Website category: auto
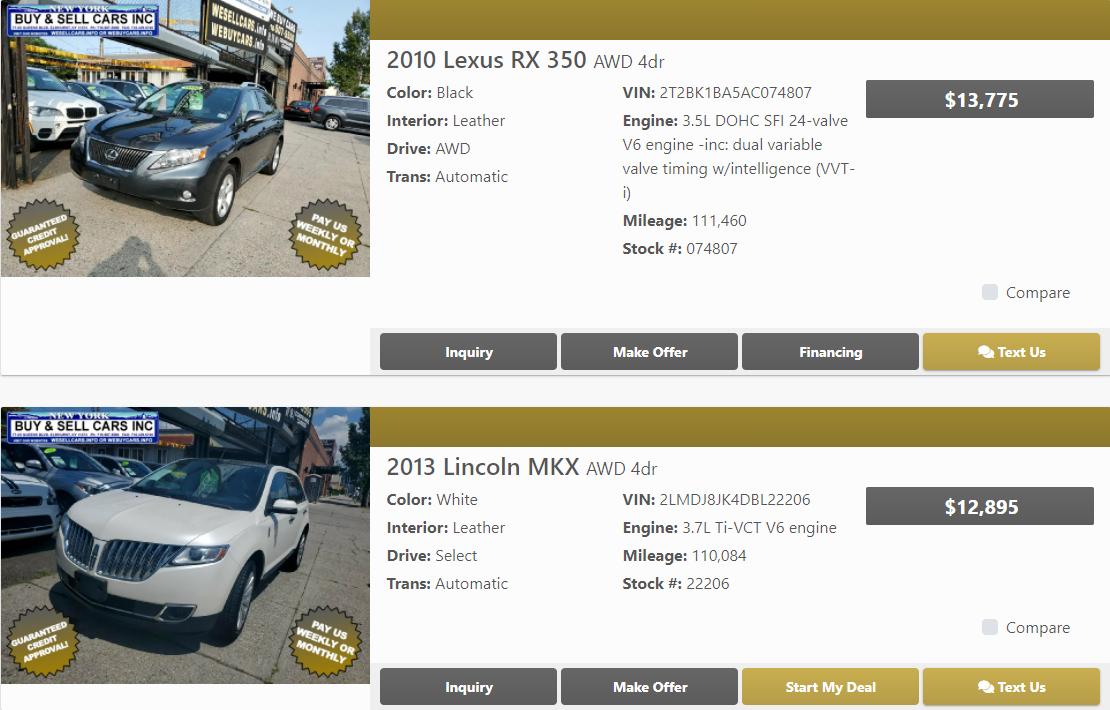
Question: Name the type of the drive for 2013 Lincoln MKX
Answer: Select

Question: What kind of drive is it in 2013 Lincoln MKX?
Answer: Select

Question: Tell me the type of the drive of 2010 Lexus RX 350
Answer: AWD

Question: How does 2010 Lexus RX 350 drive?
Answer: AWD

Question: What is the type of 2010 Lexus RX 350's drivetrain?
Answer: AWD

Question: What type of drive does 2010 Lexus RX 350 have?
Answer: AWD

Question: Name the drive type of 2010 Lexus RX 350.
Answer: AWD

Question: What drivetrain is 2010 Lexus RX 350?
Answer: AWD

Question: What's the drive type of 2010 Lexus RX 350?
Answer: AWD

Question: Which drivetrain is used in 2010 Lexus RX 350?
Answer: AWD

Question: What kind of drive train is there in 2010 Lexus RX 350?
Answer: AWD

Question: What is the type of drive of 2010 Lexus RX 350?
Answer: AWD

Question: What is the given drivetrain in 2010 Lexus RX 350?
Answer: AWD

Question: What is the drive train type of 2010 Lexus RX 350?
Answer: AWD

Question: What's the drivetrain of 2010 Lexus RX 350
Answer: AWD

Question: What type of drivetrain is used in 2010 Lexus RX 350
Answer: AWD

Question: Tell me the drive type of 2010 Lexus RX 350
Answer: AWD

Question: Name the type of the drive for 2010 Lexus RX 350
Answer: AWD

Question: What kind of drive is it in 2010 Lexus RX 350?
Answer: AWD

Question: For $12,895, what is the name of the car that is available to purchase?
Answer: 2013 Lincoln MKX

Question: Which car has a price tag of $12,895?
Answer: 2013 Lincoln MKX

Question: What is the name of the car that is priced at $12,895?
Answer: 2013 Lincoln MKX

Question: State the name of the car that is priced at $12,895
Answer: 2013 Lincoln MKX

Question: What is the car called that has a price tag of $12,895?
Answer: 2013 Lincoln MKX

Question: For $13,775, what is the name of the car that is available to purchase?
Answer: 2010 Lexus RX 350

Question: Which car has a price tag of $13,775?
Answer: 2010 Lexus RX 350

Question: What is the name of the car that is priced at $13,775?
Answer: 2010 Lexus RX 350

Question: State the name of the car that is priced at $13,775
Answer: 2010 Lexus RX 350

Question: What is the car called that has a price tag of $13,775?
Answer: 2010 Lexus RX 350

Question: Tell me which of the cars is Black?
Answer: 2010 Lexus RX 350

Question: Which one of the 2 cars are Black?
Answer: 2010 Lexus RX 350

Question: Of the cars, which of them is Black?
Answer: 2010 Lexus RX 350

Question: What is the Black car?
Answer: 2010 Lexus RX 350

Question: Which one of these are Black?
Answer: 2010 Lexus RX 350

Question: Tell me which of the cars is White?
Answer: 2013 Lincoln MKX

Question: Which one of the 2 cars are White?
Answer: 2013 Lincoln MKX

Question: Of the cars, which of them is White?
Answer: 2013 Lincoln MKX

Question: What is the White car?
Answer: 2013 Lincoln MKX

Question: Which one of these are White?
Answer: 2013 Lincoln MKX

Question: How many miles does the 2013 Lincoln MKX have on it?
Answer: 110,084

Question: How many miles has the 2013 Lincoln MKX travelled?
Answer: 110,084

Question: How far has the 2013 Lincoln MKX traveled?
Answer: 110,084

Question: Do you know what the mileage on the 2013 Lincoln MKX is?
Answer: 110,084

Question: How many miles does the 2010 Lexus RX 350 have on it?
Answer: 111,460

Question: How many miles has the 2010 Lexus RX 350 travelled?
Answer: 111,460

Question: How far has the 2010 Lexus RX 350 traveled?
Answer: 111,460

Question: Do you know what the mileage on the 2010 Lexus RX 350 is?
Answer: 111,460